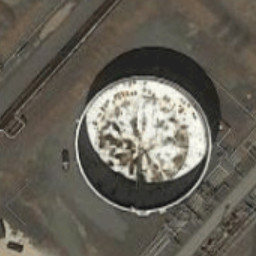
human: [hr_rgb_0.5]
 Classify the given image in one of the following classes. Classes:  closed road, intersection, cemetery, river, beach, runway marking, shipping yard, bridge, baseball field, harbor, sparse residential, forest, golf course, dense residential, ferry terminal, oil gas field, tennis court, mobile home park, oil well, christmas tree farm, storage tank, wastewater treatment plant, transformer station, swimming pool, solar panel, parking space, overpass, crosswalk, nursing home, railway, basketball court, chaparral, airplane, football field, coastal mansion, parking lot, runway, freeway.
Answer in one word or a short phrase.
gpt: storage tank